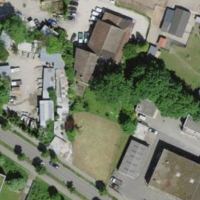
EUNIS habitat code: 53
Species observed at this site:
Urtica dioica